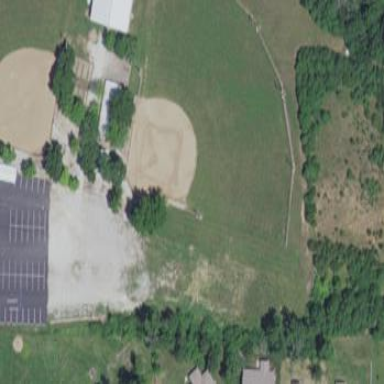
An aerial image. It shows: Baseball pitch for leisure and sports activities.